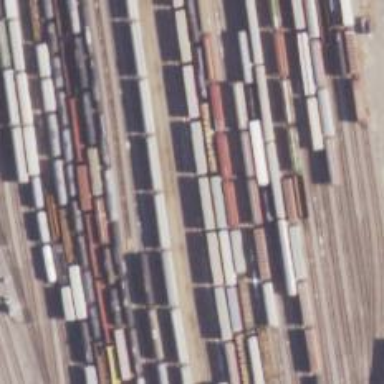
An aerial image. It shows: Railway yard used for servicing trains.